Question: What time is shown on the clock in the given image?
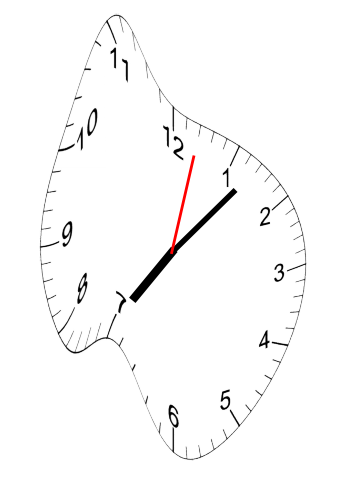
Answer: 07:07:02